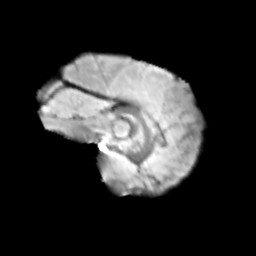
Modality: T2w
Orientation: sagittal
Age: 13
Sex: male
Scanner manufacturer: siemens
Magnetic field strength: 3 T
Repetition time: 3.8 s
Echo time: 0.07 s